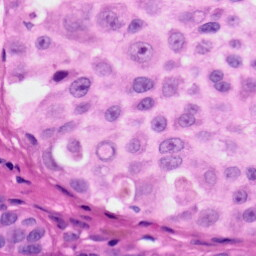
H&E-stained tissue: Skin